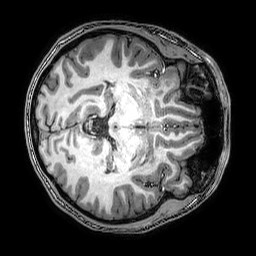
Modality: T1w
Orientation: axial
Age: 23
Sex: male
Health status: healthy